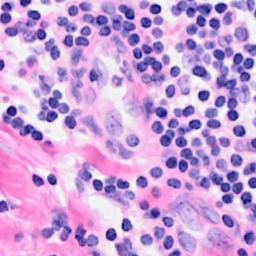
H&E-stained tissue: Breast